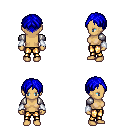
a pixel art fantasy rpg character, female body template, human, tanned skin, steel arm armor, gold greaves, blue parted hairstyle, white cloth bracers, four views (front, back, left, right), 2x2 character sprite sheet, small pixel art, hard edges, no anti-aliasing